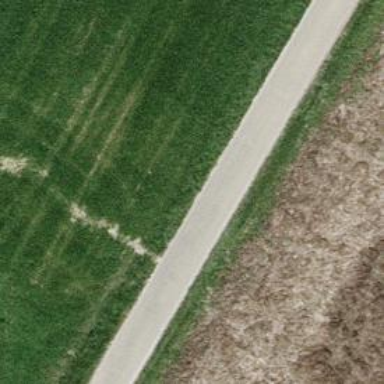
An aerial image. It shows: Track with grade1 tracktype.